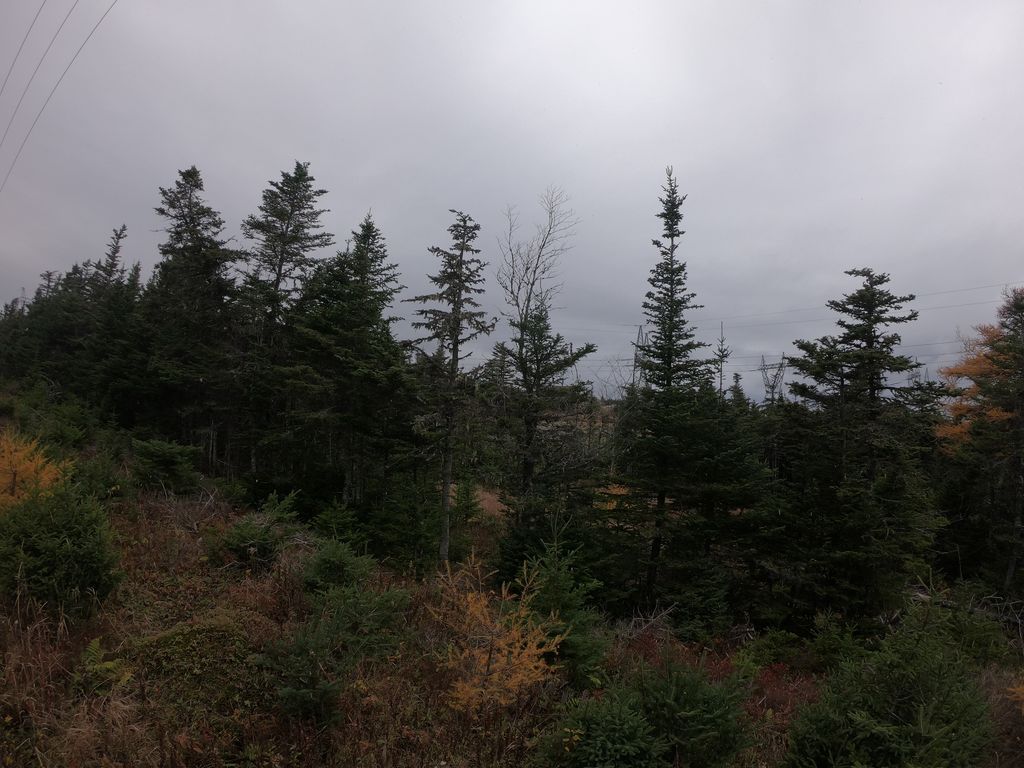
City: st_johns